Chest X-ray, AP view. Patient: 40 years old, sex F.
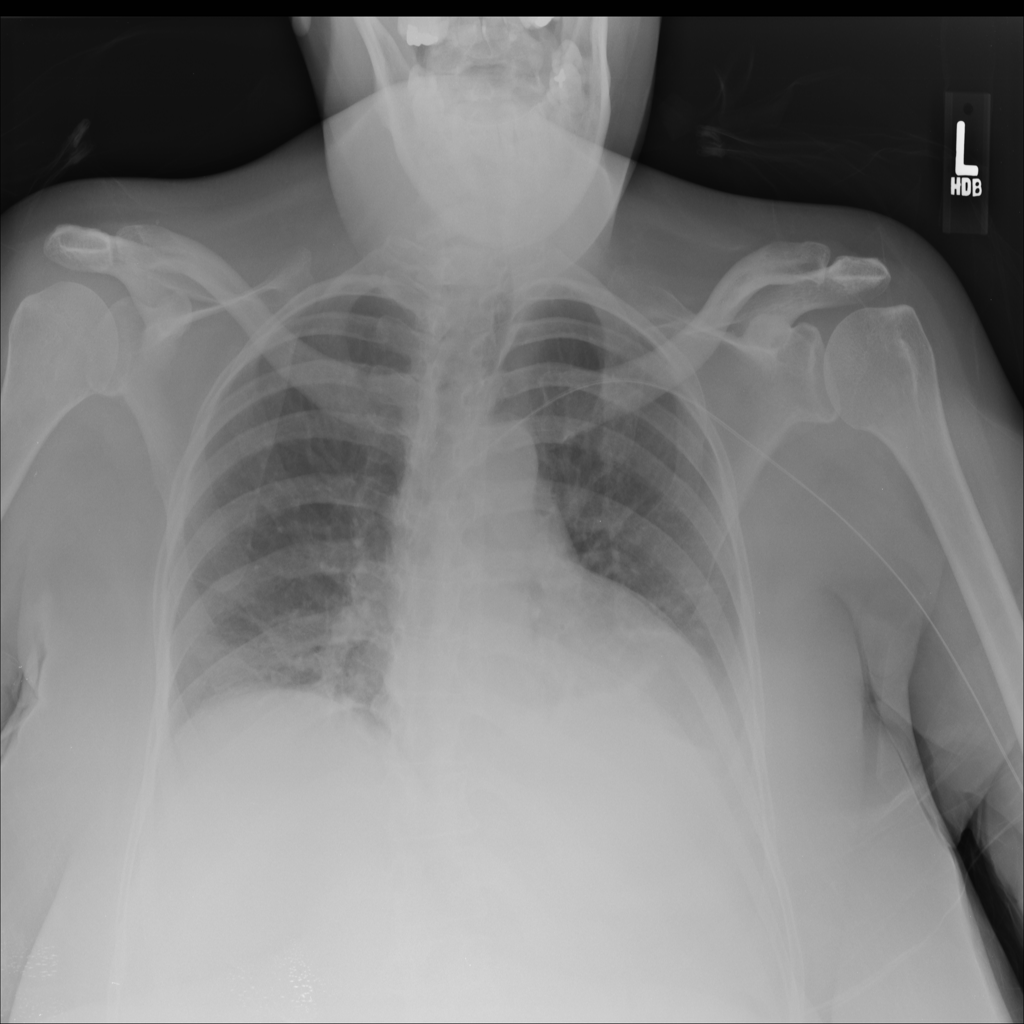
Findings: Atelectasis